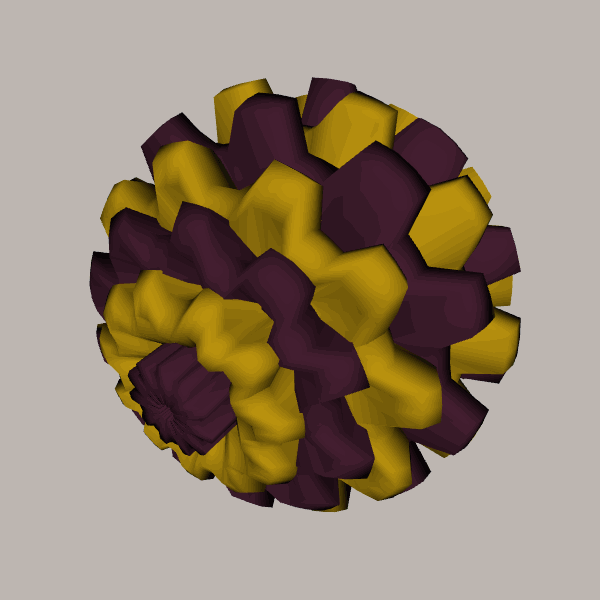
Background: light